Field crop: maize
Growth stage: 2
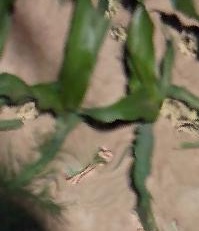
Species: maize